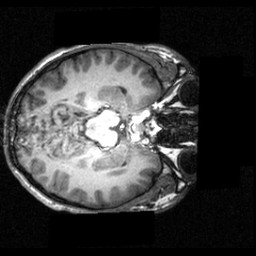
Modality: T1w
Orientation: axial
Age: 18
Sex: male
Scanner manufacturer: siemens
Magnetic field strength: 3.951 T
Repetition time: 1.5 s
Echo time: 0.00335 s